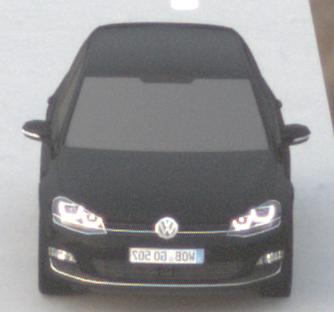
Make: VW
Model: Golf 1.2 TSI BMT
Detailed model: Golf (VII)
Model produced from: 2012/11
Model produced until: 2014/05
Doors: 3
Color: black
Road condition: dry road
Daytime: sunrise or sunset
Contrast: low contrast